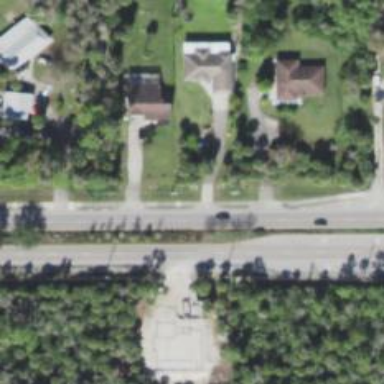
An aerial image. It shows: Driveway.